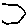
Label: hexagon